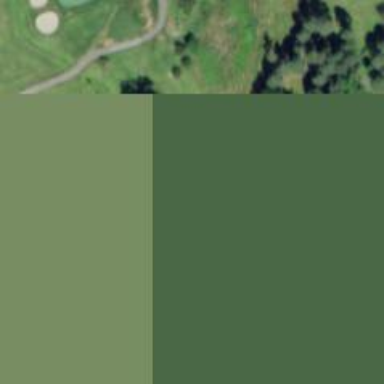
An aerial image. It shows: Golf hole.